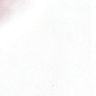
Metastatic tissue present: no